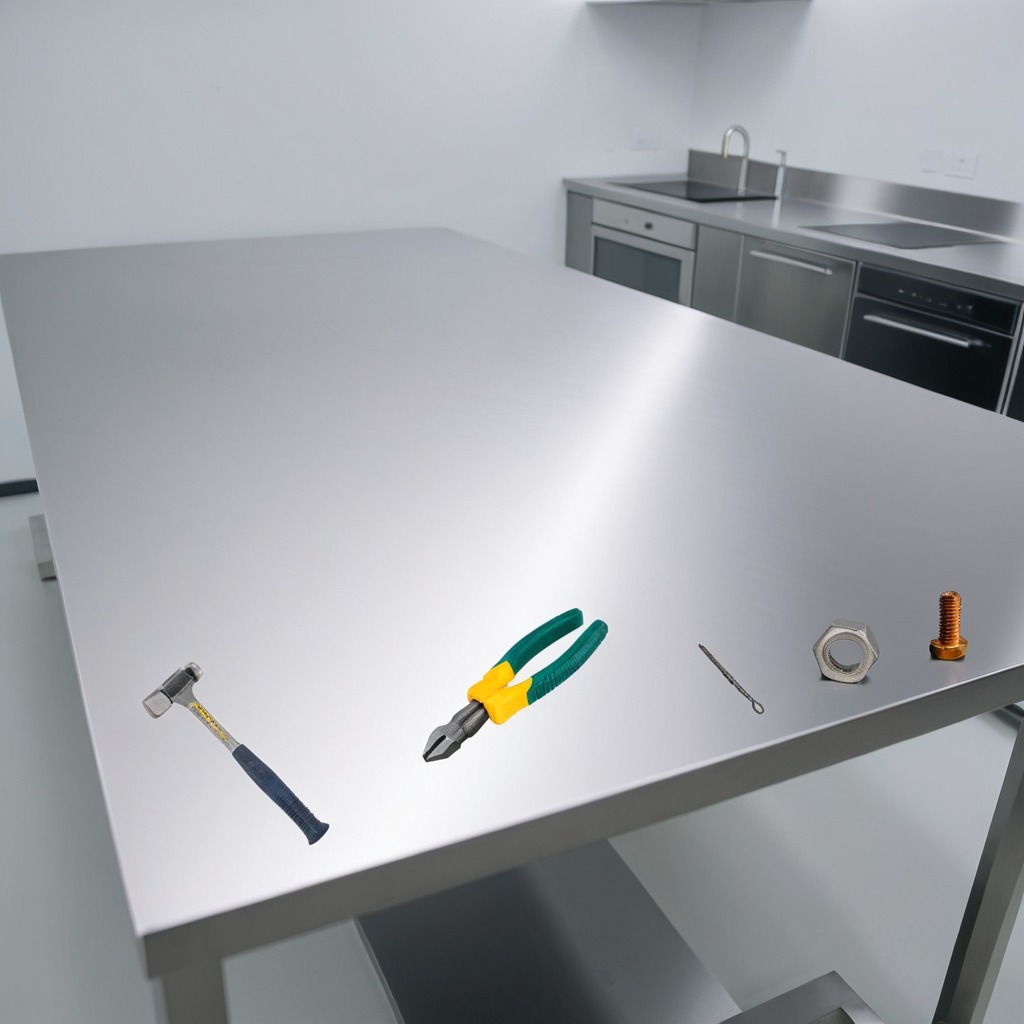
A metal machine screw, a hammer, pliers, a coiled metal spring, and a metal nut are lying on a stainless steel table.